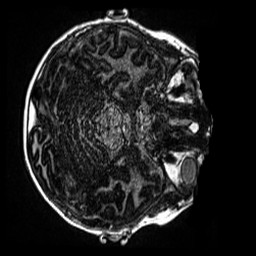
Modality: MP2RAGE
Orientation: axial
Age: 9
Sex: male
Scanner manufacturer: siemens
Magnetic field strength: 3 T
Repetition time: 4 s
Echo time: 0.00299 s